Question: Count the number of objects in the diagram.
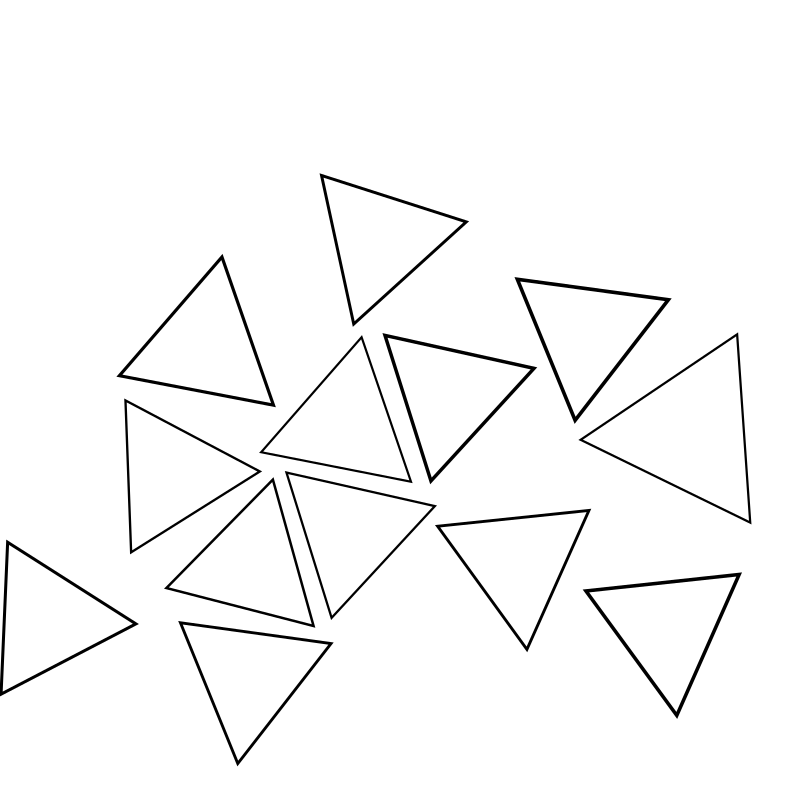
Answer: 13